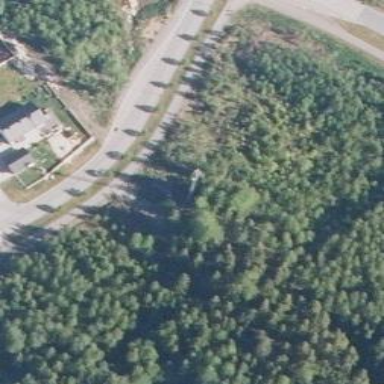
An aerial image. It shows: Man-made mast used for communication purposes.